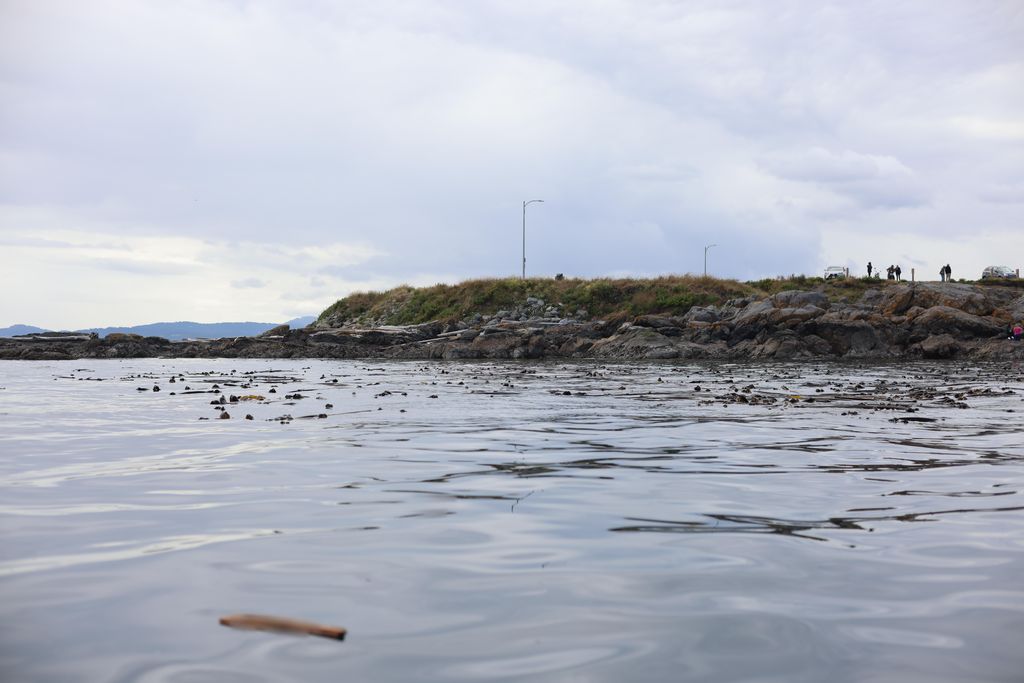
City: victoria